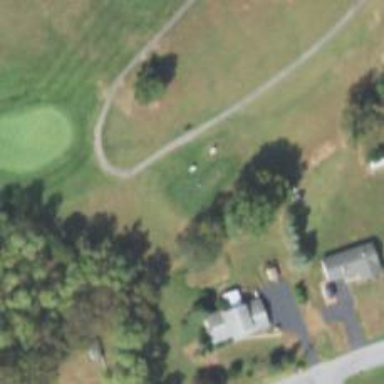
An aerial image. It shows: Golf tee.